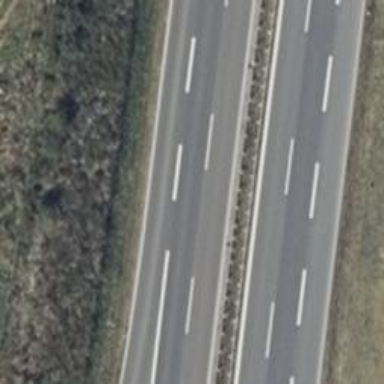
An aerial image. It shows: Motorway junction.